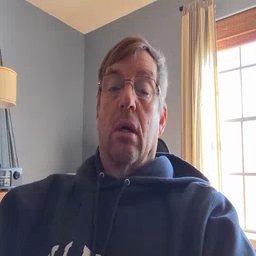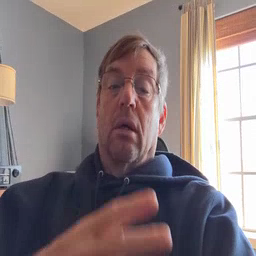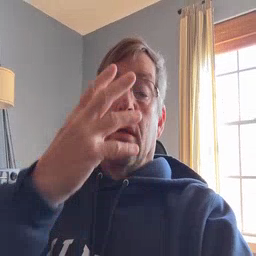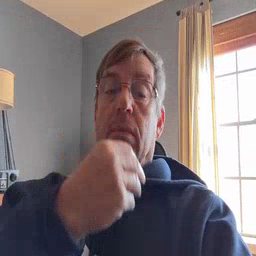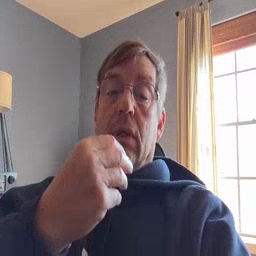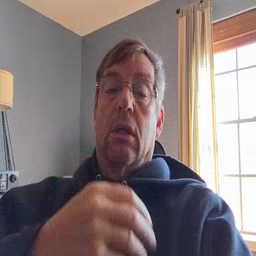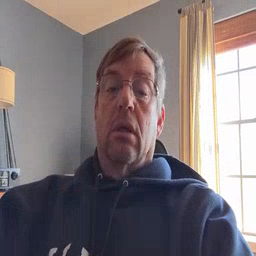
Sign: pretty